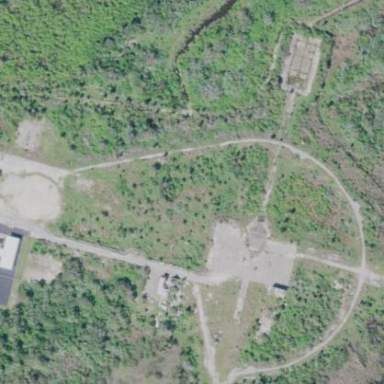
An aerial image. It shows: Launch complex at the airport.